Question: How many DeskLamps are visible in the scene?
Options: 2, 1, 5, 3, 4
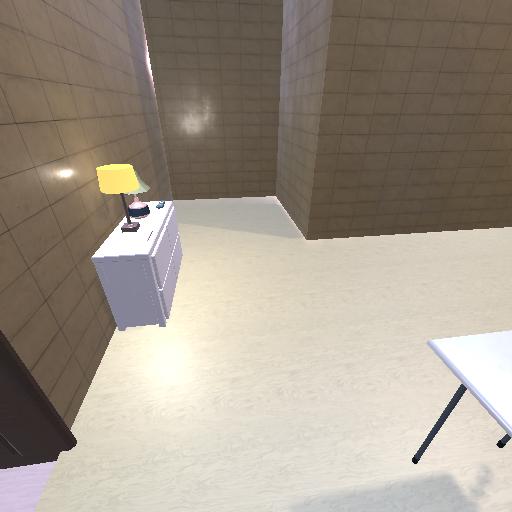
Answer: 2